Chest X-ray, PA view. Patient: 35 years old, sex M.
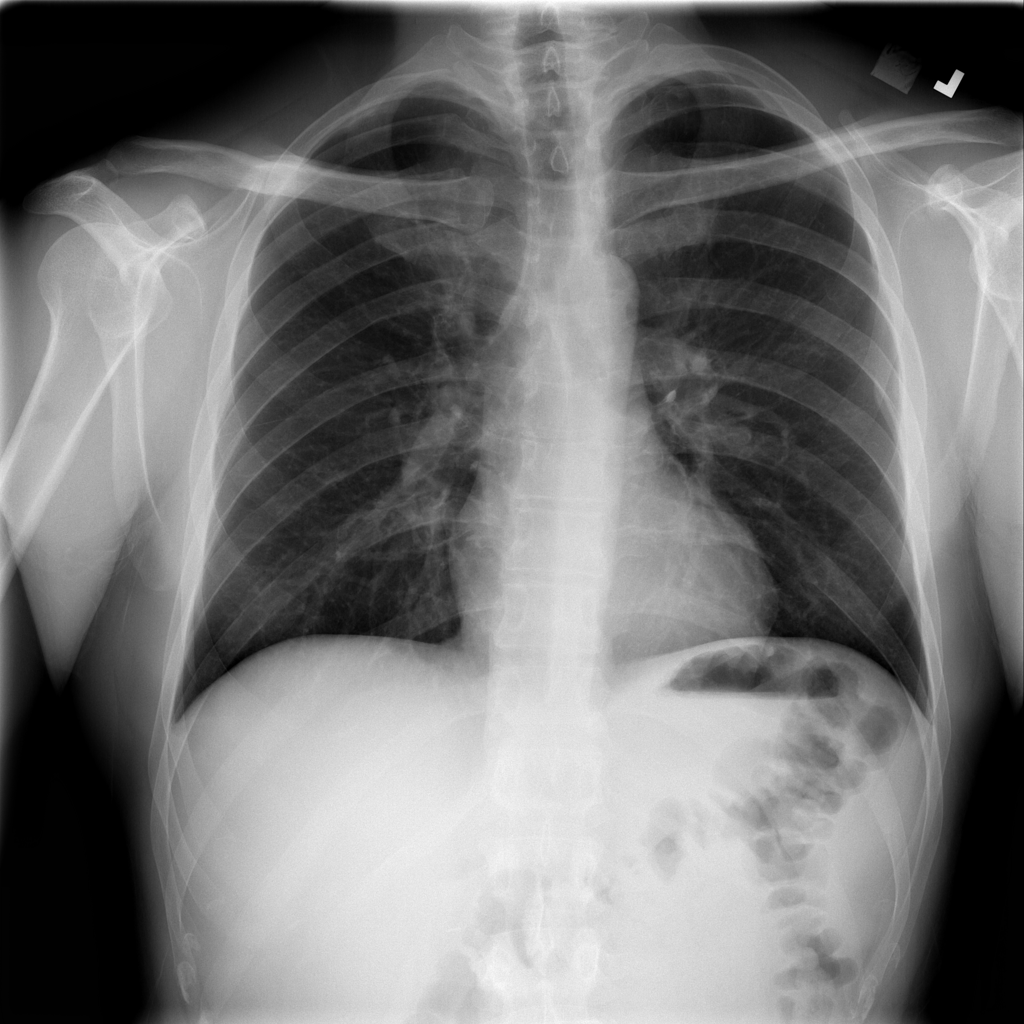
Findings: No Finding